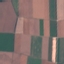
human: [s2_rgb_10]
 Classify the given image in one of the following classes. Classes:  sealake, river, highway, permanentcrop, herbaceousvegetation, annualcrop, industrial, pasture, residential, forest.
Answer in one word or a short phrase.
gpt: AnnualCrop